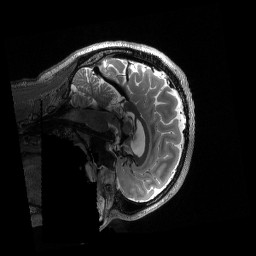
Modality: T2w
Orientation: sagittal
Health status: healthy
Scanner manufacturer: siemens
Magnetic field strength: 3 T
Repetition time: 3.2 s
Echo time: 0.563 s